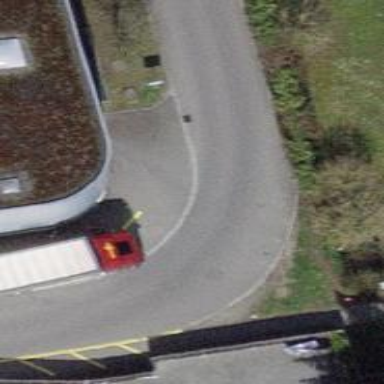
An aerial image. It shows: Residential road with asphalt surface. There is opposite cycleway.